Question: Is there any way to alter the text property inside 'label' so that it touches the baseline? In the example, both State and City are above the baseline.
<URL>
'''
<div id="leftContent">
<div id="state">
<label for="state">State:</label>
<select name="state">
<option>State - Karnataka</option>
</select>
</div>
<div id="city">
<label for="city">City:</label>
<select name="city">
<option>City - Bangalore</option>
</select>
</div>
</div><!--leftContent-->
'''
'''
#state label, #city label{
width:40%;
display:inline-block;
margin: 3px 0 3px 6px;
}
'''

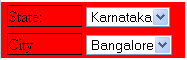
Answer: If you specify a height for the 'label' you can use 'line-height' to adjust where the text will be:
'''
#state label, #city label{
width:40%;
display:inline-block;
border:1px solid #000000;
margin: 3px 0 3px 6px;
line-height: 28px;
height: 20px;
vertical-align: bottom;
}
'''
Here's the <URL>.
EDIT: You can add
'''
#state select, #city select {
margin-bottom: 4px;
}
'''
So the select boxes are positioned the same as well.
Here's the updated <URL>.